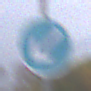
Verkehrszeichen: VorgeschriebeneVorbeifahrtLinks
Umgebung: Outdoor, Urban
Tageszeit: MorningAfternoon
Wetter: PartlyCloudy
Licht: Natural
Jahreszeit: NotSpecified
Kontrast: LowContrast